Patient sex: M
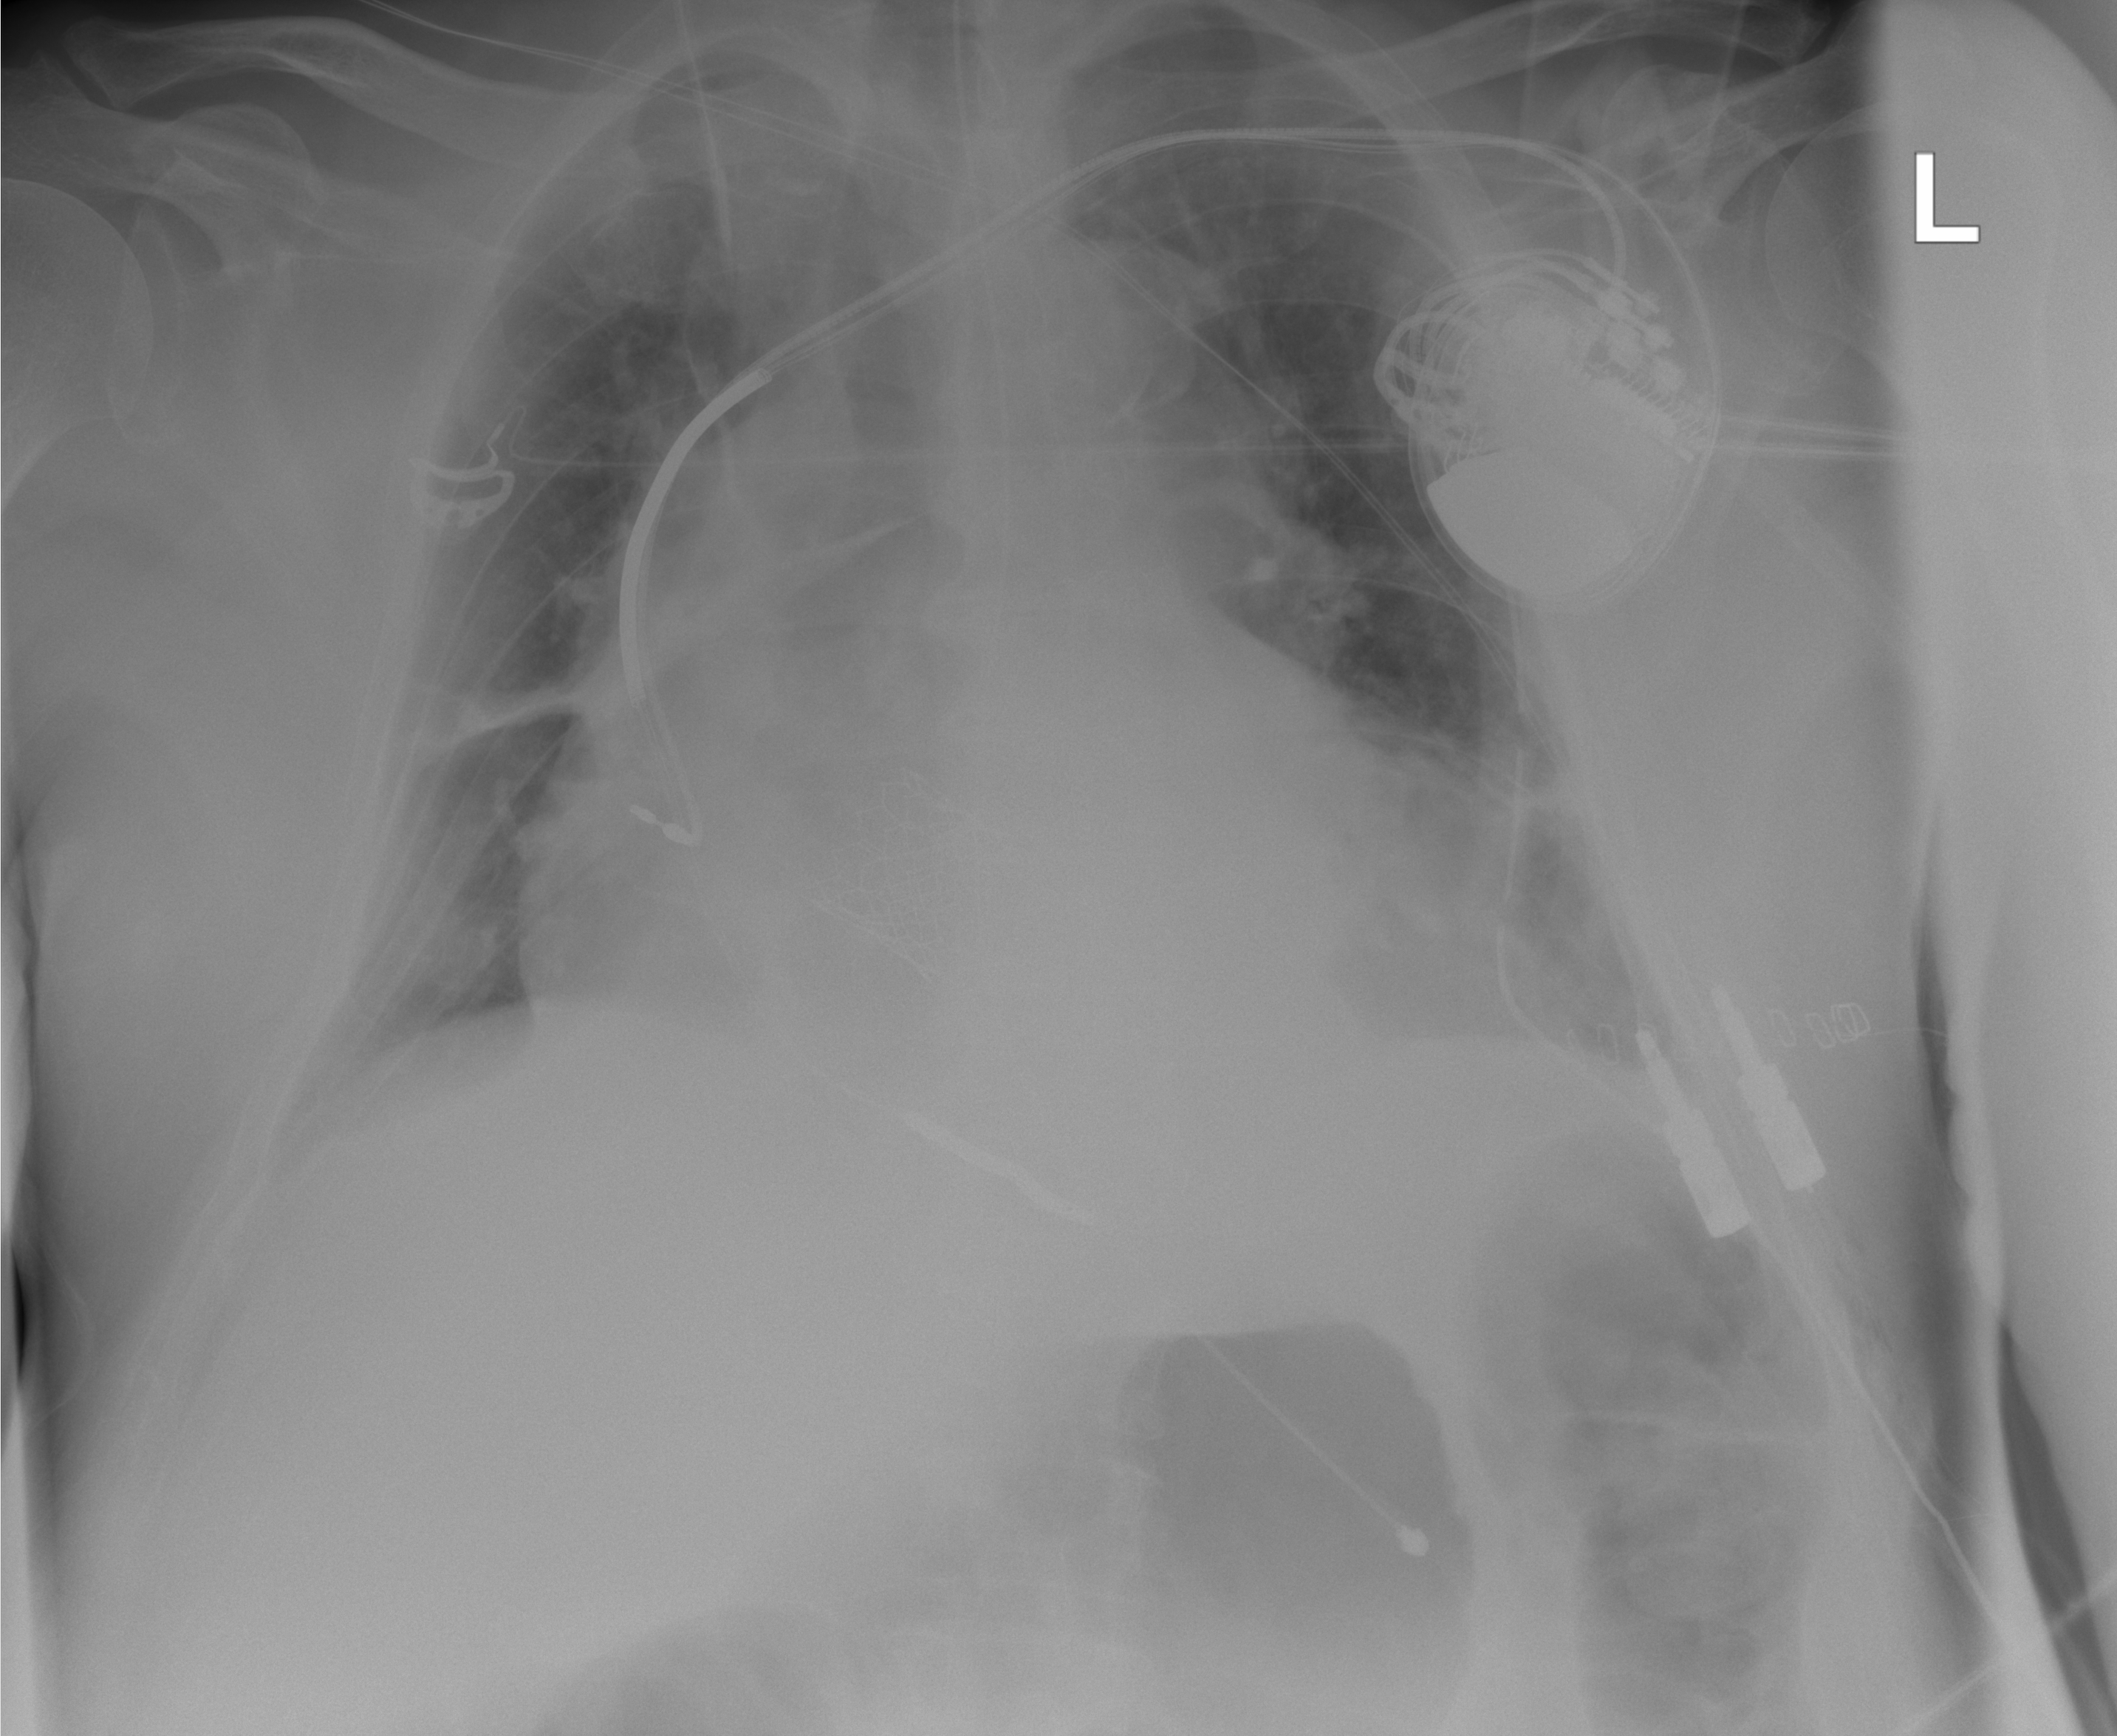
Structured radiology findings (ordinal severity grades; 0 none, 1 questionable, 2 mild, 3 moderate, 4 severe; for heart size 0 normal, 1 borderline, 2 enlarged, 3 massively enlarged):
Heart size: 3
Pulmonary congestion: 0
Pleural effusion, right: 0
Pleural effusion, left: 2
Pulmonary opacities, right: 0
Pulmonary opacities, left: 1
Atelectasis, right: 2
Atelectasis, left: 2